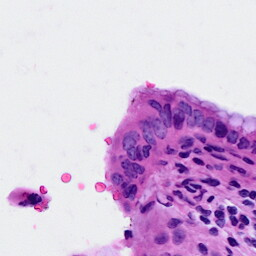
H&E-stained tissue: Cervix